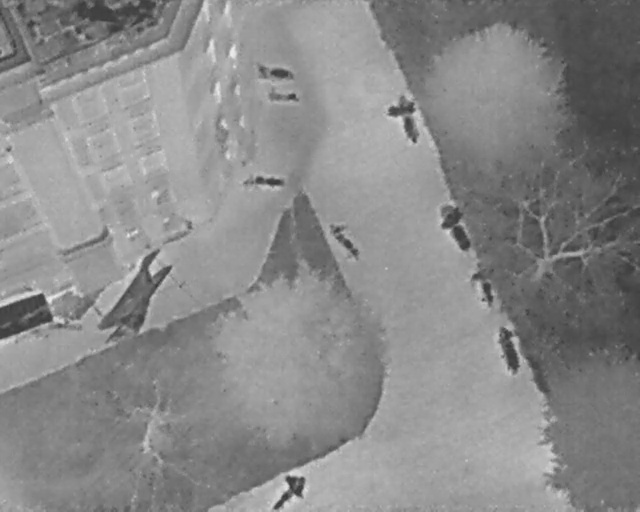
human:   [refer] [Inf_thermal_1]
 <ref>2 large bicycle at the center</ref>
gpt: <box>[[39, 30, 42, 39, 2], [52, 42, 55, 51, 55]]</box>

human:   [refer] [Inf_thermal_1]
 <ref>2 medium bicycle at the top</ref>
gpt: <box>[[41, 9, 44, 18, 8], [43, 15, 45, 22, 2]]</box>

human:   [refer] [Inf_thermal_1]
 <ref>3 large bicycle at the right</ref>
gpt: <box>[[68, 38, 73, 49, 57], [73, 51, 77, 60, 71], [77, 63, 81, 73, 71]]</box>